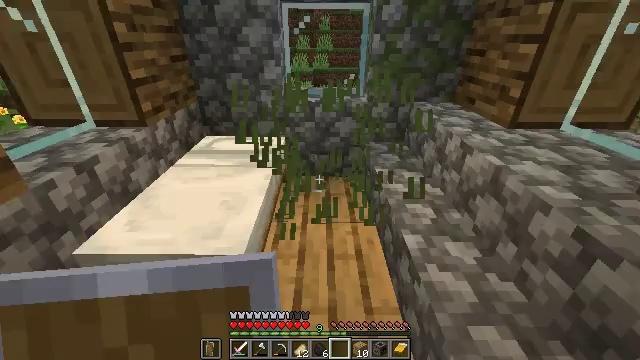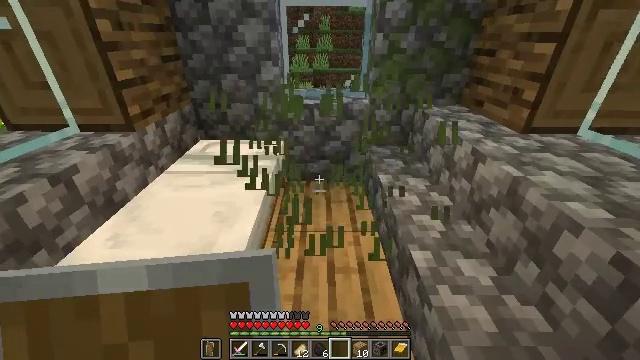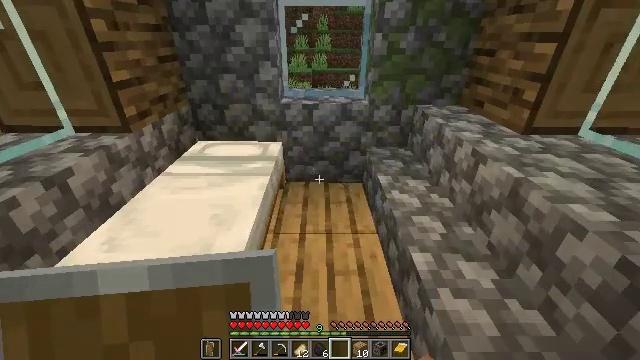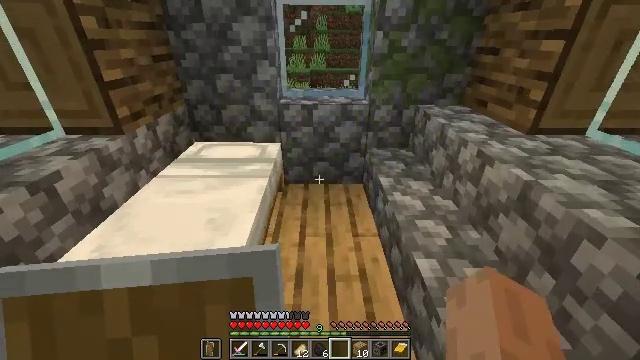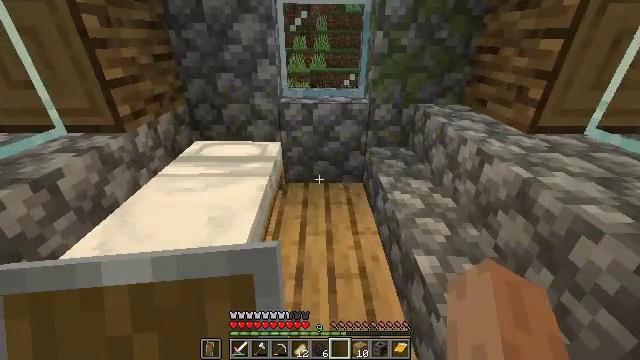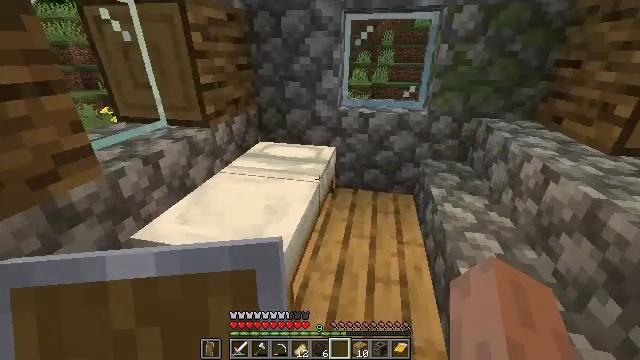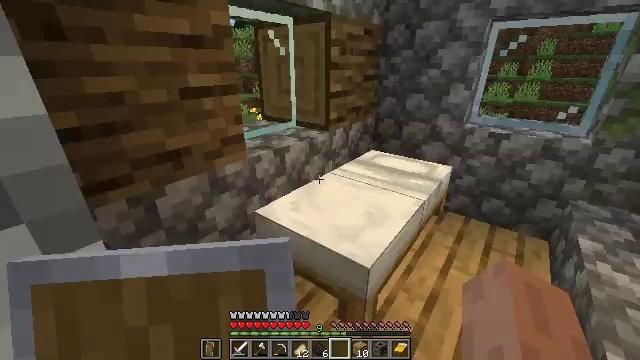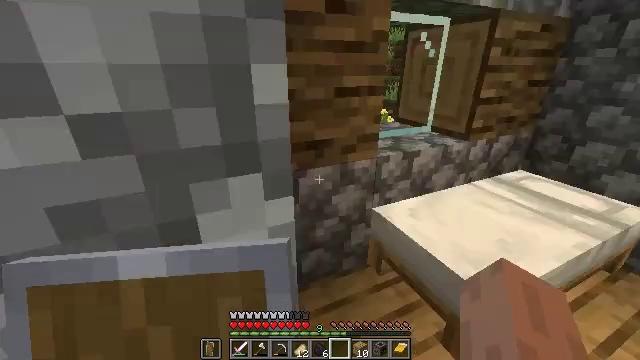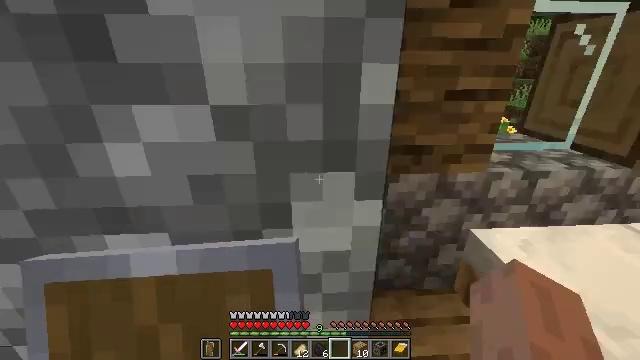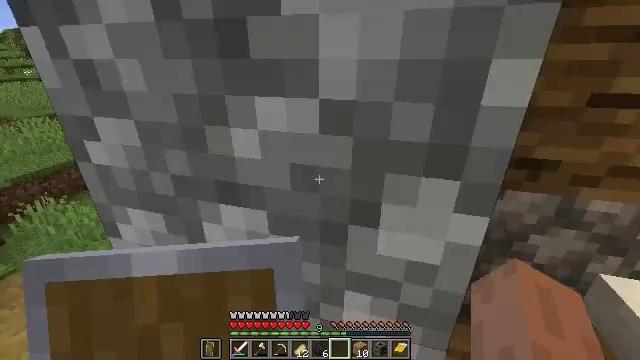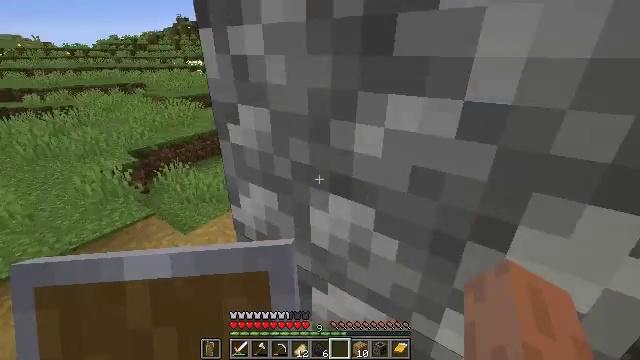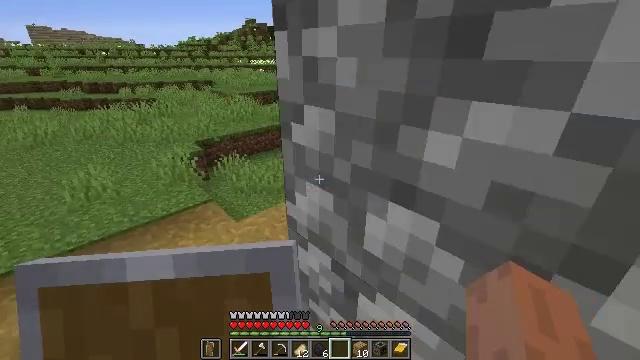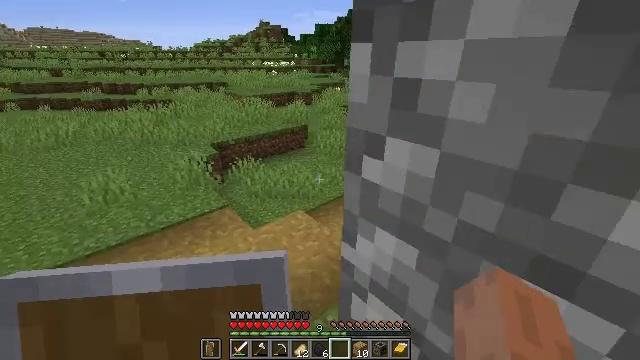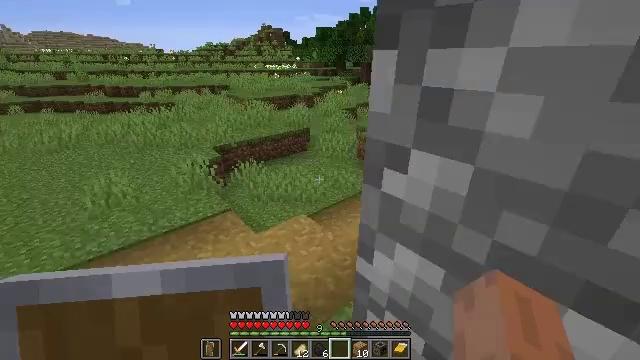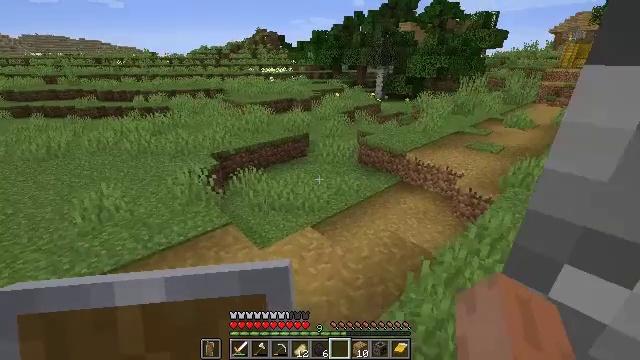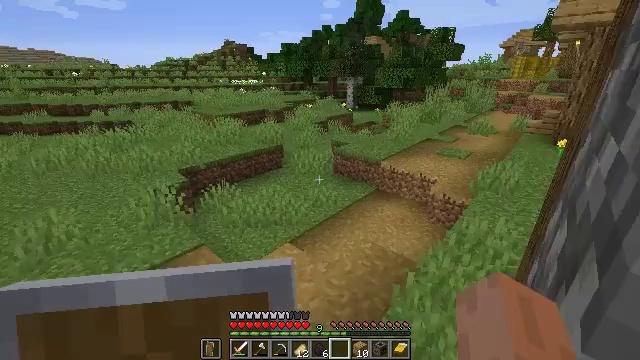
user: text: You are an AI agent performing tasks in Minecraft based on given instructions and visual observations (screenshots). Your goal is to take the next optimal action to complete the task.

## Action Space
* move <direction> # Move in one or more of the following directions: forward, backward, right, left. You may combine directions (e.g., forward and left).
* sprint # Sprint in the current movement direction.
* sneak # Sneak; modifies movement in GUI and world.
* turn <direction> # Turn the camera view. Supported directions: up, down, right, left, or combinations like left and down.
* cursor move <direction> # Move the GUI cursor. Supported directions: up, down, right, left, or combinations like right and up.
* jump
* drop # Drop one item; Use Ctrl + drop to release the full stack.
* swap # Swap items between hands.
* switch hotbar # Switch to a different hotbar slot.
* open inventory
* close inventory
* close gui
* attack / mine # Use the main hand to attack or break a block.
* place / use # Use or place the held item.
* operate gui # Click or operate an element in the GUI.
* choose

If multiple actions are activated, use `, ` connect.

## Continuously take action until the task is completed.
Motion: motion action
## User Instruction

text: Break the hay block to collect it.
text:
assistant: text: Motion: no_op
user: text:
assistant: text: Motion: no_op
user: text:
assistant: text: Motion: no_op
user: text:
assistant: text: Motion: move back
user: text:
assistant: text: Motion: move back, turn left and up
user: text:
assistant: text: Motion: turn left and up
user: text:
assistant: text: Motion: turn left
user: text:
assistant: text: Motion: turn left
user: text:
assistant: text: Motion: turn left
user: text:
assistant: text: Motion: move left, turn left and down
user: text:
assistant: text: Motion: move left, turn left
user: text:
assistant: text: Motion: move forward and move left, turn left
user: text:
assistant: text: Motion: move forward and move left
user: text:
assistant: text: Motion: move forward, turn right
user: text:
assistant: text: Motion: move forward, turn right and up
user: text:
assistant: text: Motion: move forward, turn right
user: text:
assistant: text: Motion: move forward
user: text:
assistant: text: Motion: move forward, sprint
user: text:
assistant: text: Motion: move forward, sprint, turn right and up
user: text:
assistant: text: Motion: move forward, sprint, turn right
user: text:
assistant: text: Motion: move forward, turn right
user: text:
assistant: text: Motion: move forward
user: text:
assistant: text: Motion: move forward
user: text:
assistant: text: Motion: move forward, jump
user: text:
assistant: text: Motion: move forward, jump
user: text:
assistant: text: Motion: move forward, jump
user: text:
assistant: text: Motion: move forward, jump
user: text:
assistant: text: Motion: move forward, jump
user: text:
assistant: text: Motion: move forward, jump
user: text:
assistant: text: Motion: move forward, jump